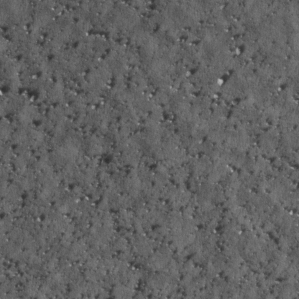
Label: non_frost